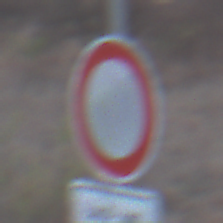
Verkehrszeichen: VerbotFahrzeugeAllerArt
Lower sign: BesondereFahrzeugeUndTransportgueter8
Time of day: SunriseSunset
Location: Outdoor (Nature)
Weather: Clear
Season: NotSpecified
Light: Natural